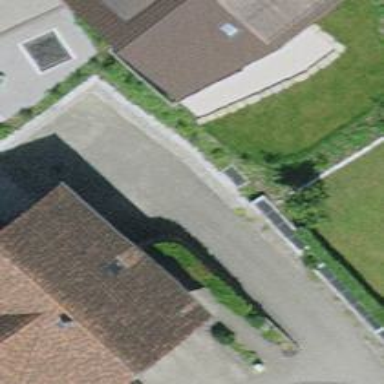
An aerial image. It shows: Hedge acting as barrier.